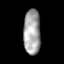
Tissue: lung
Cell type: Endothelial cells
Senescence score: 0.6009
Nuclear area (px): 744
Mean DAPI intensity: 165.449